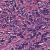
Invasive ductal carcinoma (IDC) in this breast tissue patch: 1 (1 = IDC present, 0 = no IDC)